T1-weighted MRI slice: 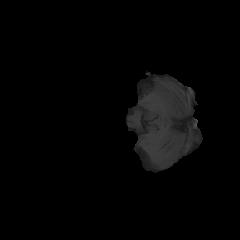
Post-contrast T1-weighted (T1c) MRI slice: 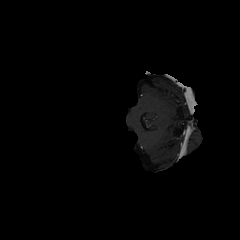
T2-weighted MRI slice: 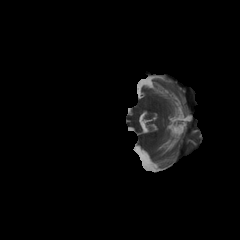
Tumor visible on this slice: no